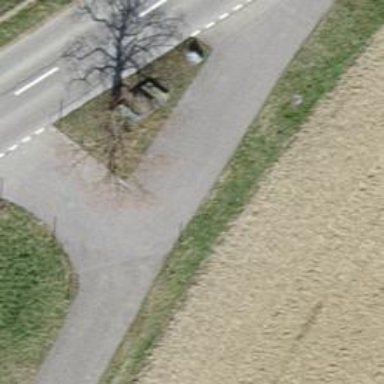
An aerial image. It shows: Picnic site with bench for relaxation.